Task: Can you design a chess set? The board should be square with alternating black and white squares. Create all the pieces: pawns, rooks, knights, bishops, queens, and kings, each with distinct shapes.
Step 765:
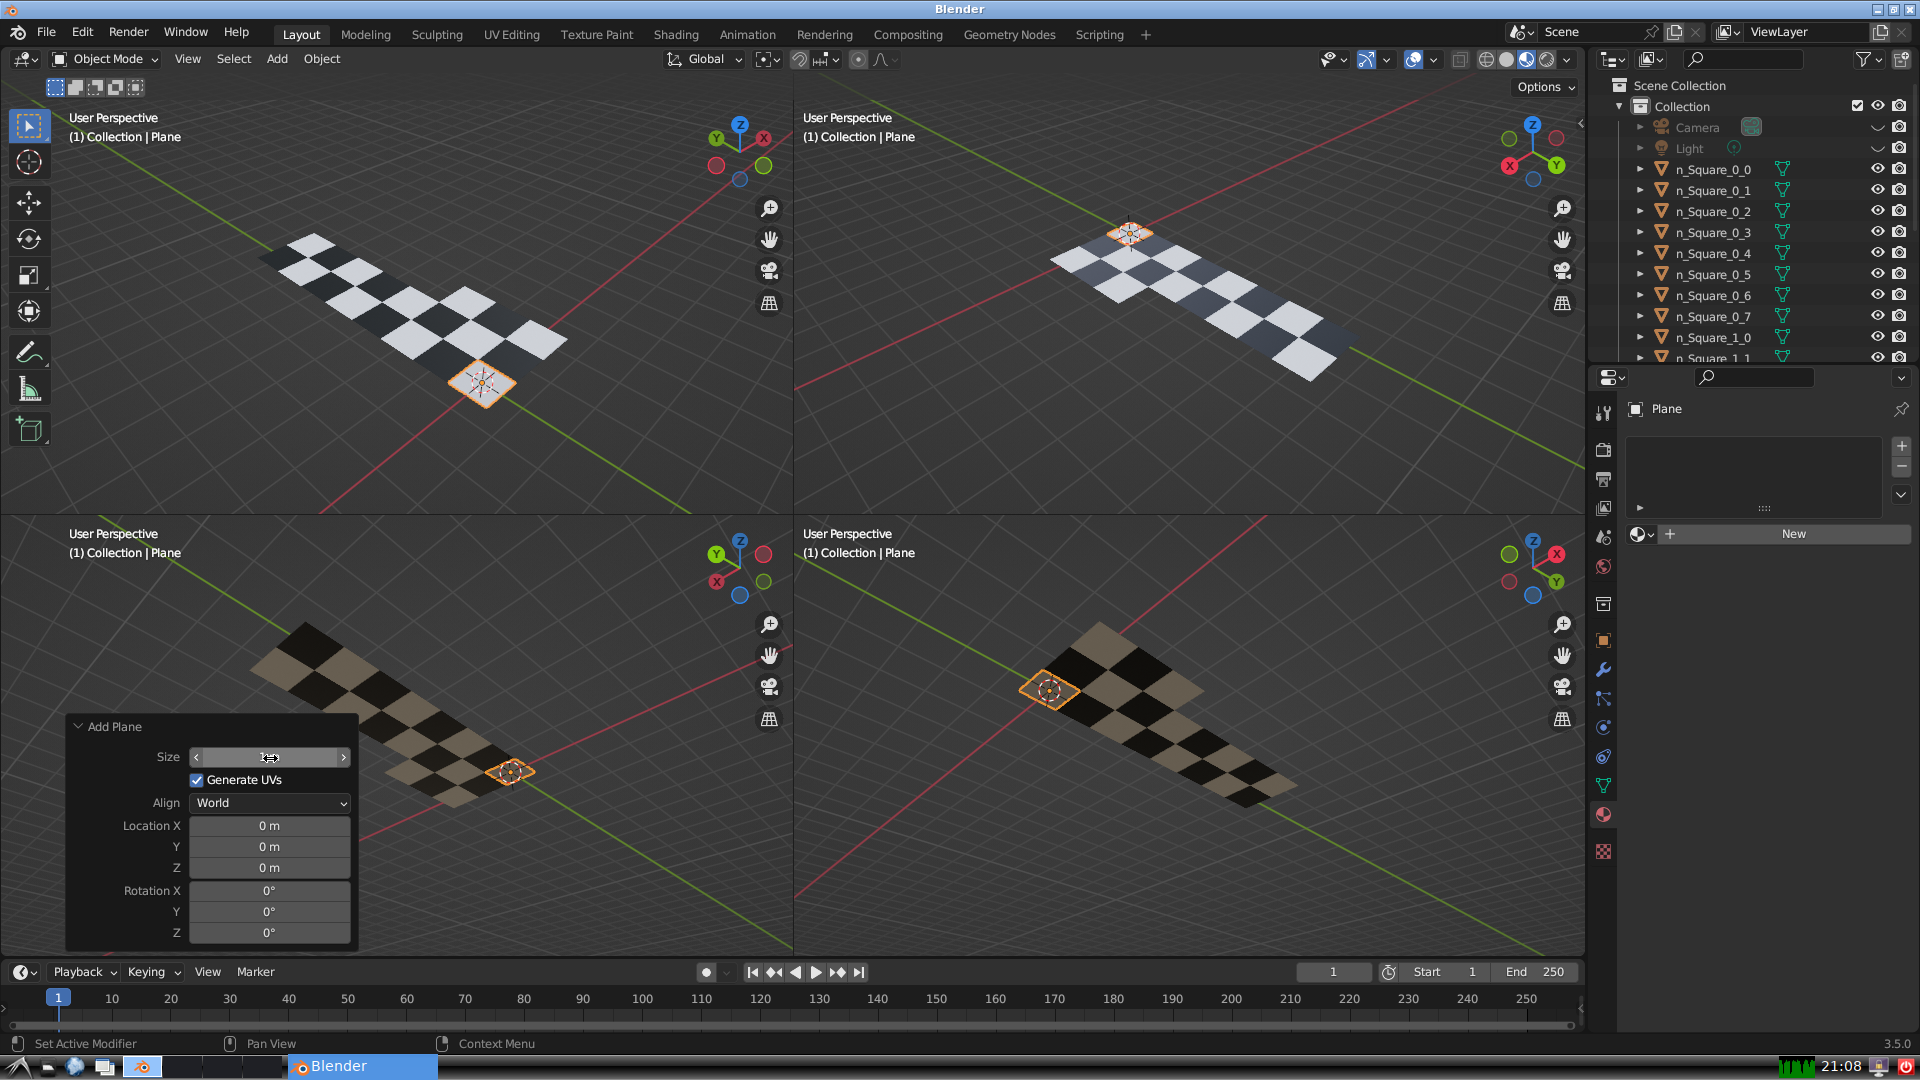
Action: {"mouse_move": [960, 540]}